Aerial crown-view tile of a tropical tree (Barro Colorado Island, Panama), acquired 20250512:
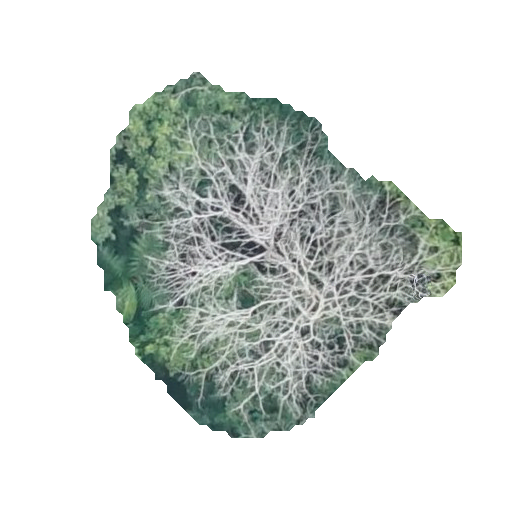
Species: Dipteryx oleifera
GBIF accepted scientific name: Dipteryx oleifera
Crown area: 123.951 m²